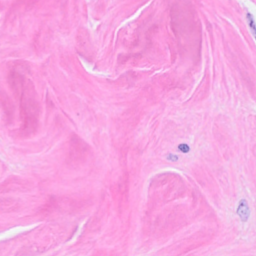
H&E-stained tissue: Breast